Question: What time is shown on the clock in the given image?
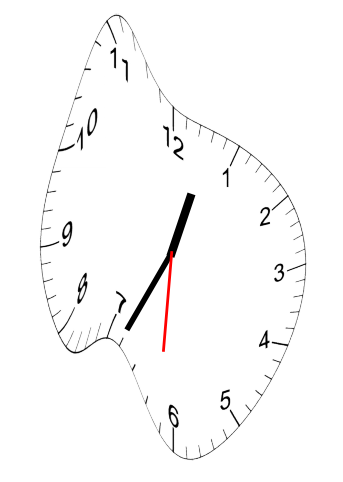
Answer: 12:34:31